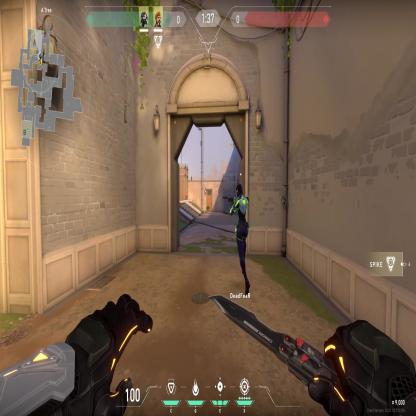
Label: teammate